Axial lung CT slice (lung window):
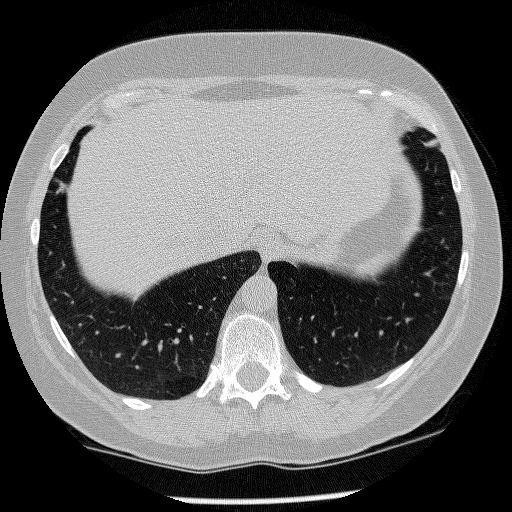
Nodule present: no